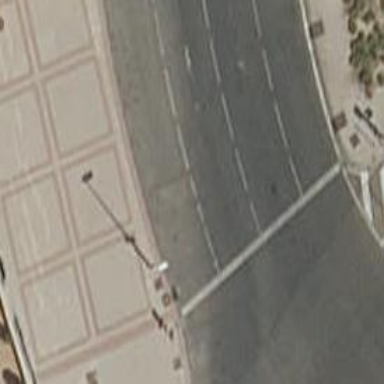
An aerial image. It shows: Road with traffic signals.